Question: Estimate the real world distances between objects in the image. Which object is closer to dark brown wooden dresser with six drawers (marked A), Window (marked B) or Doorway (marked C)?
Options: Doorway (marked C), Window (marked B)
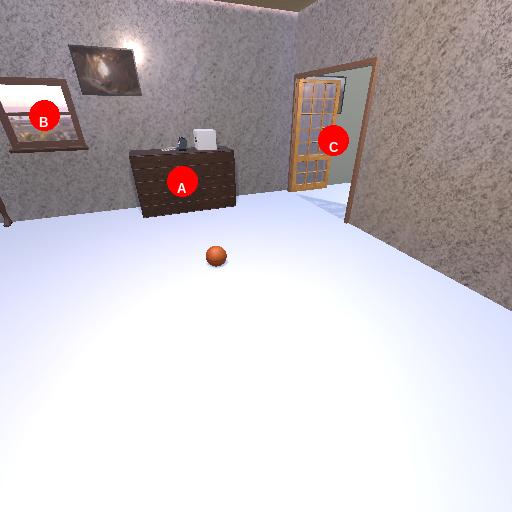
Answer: Doorway (marked C)